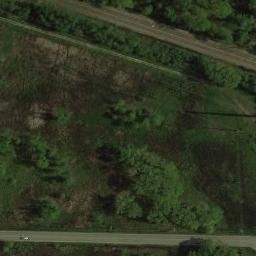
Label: meadow